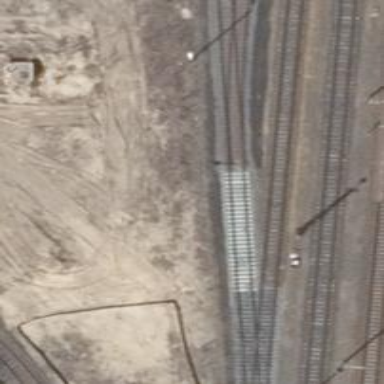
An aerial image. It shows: Railway switch.